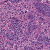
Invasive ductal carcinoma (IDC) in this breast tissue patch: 1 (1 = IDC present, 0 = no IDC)